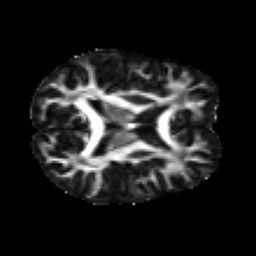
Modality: FA
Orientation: axial
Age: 27
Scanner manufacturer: siemens
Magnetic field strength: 3 T
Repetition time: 2.2 s
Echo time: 0.084 s